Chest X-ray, PA view. Patient: 82 years old, sex F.
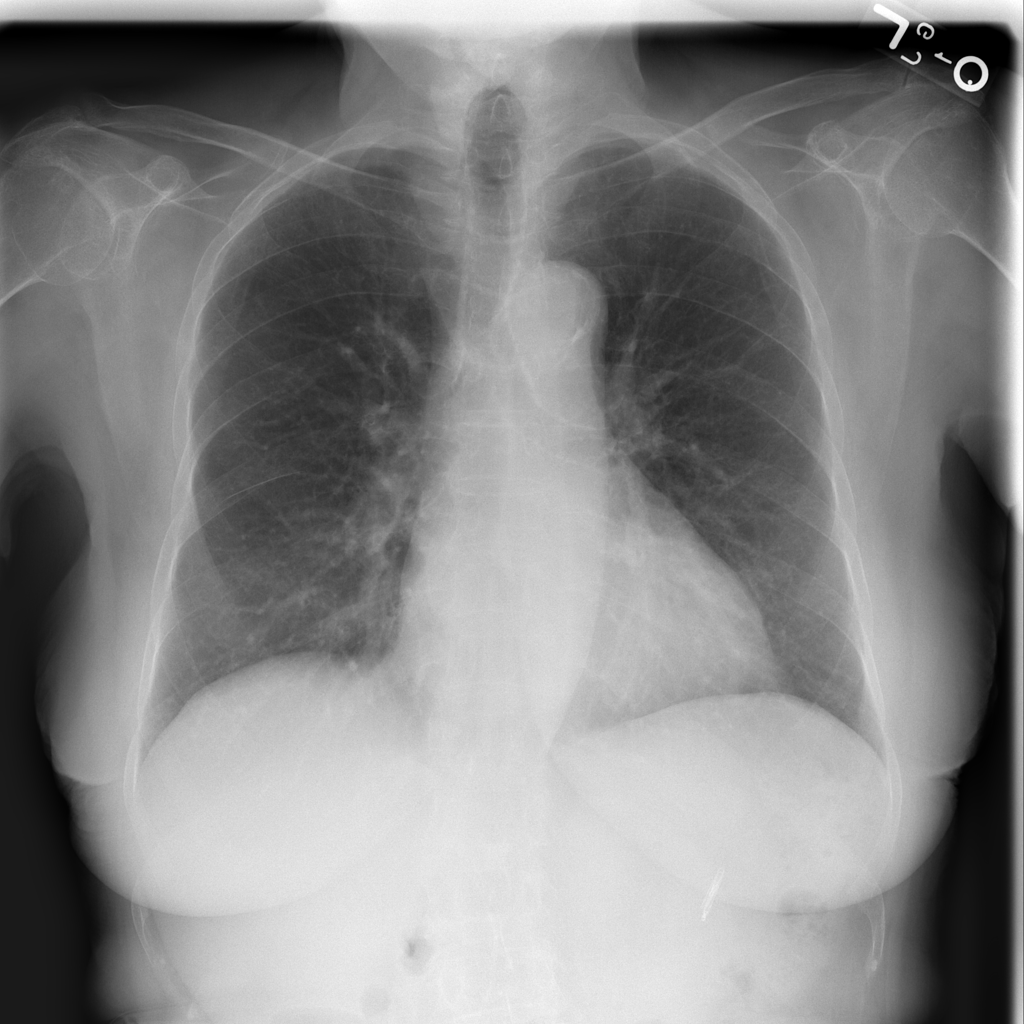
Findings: No Finding